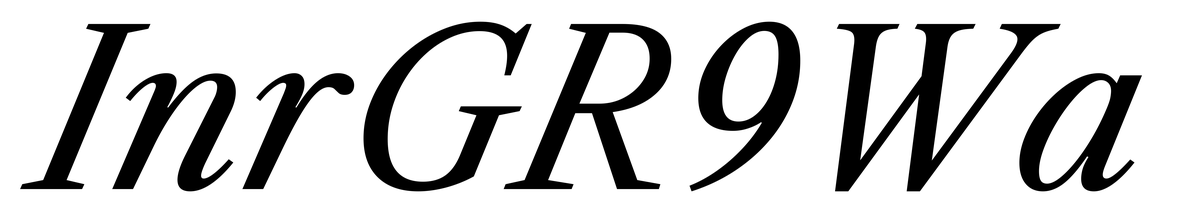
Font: LibreCaslonText-Italic_Italic